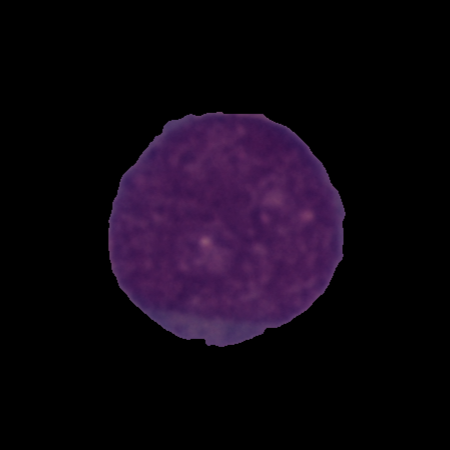
Label: cancer